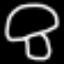
Label: mushroom